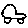
Label: car